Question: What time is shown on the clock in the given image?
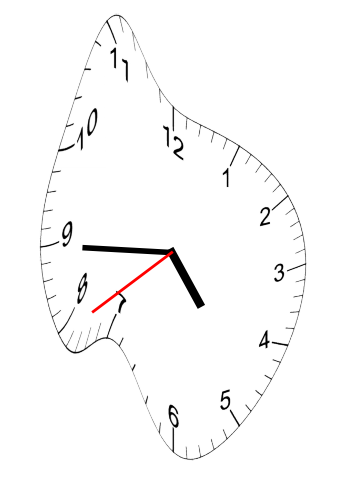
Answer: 04:44:39